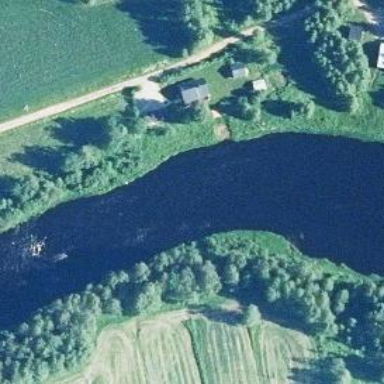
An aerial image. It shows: Scene featuring rapids in waterway.